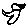
Label: bird